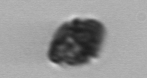
Label: Kryptoperidinium_triquetrum